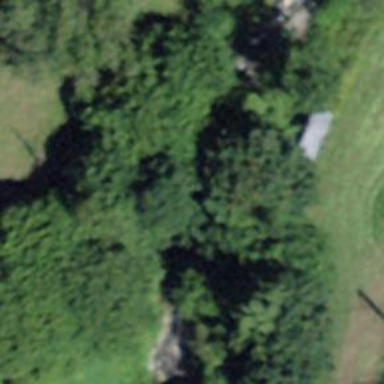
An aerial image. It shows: Single tag "natural: tree."